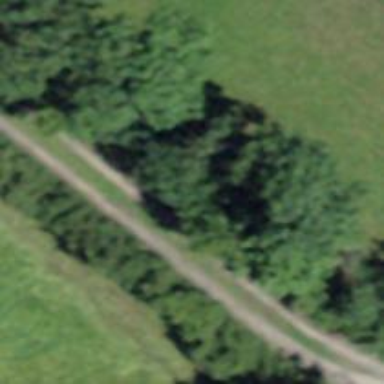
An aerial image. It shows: Single tag "natural: tree."